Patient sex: M
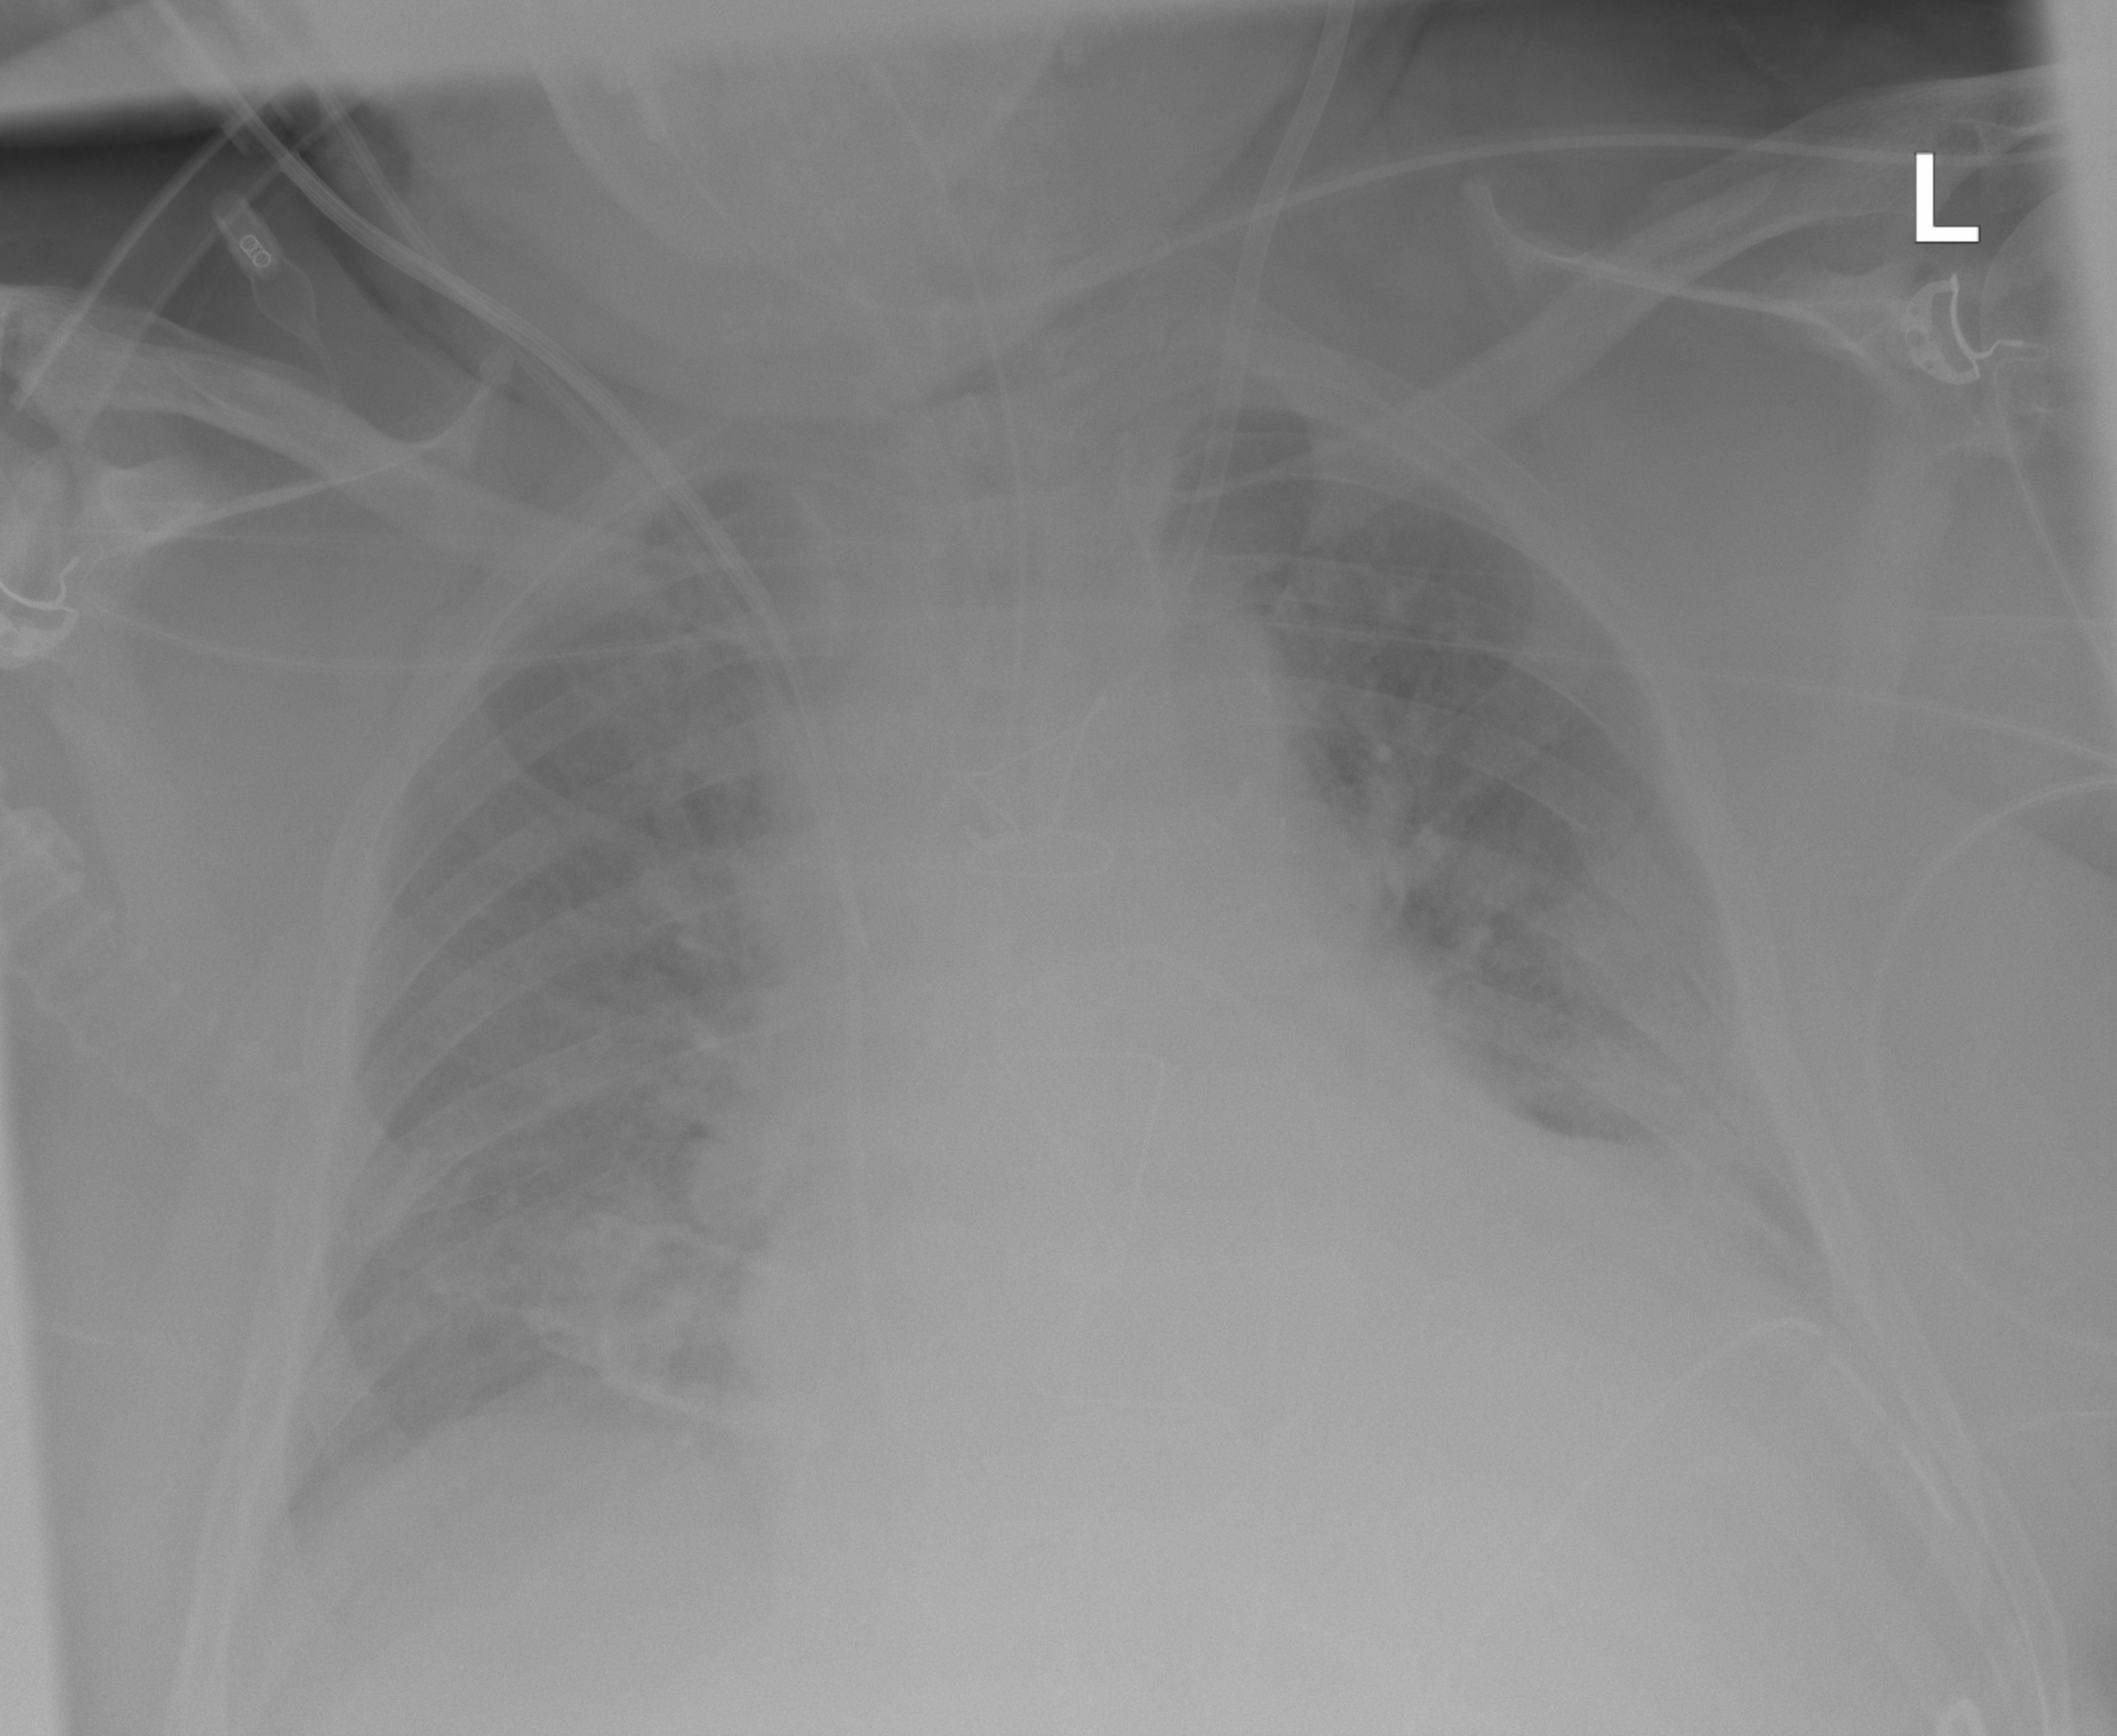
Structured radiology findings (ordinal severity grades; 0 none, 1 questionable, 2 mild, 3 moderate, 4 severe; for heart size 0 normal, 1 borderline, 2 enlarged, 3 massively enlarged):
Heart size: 2
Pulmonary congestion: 3
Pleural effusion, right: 2
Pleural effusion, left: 2
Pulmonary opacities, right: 2
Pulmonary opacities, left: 2
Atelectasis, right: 0
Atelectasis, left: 0